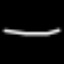
Label: line